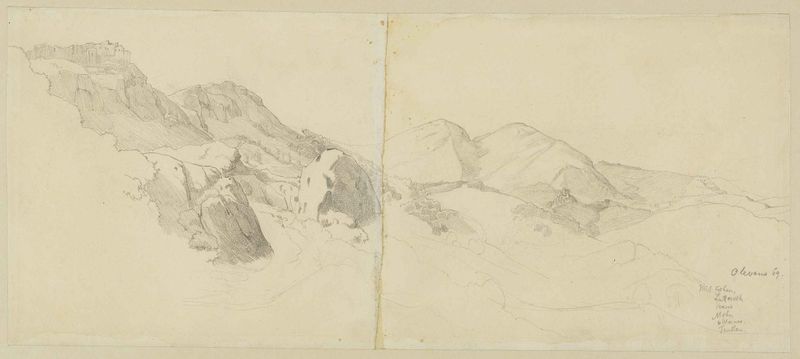
Titel: Berglandschaft bei Olevano
Künstler: Edmund Friedrich Kanoldt
Standort: Karlsruhe
Institution: Staatliche Kunsthalle Karlsruhe
Schlagwörter: berg, felsen, himmel, schatten, weiß, bäume, landschaft, stadt, grau, licht, schwarz, skizze, zeichnung, haus, schnee, weg, wand, lang, stein, steine, signatur, bach, horizont, häuser, hügel, kalt, natur, weite, busch, boden, blatt, renaissance, relief, schrift, papier, zwei, studie, abhang, feldweg, berge, fels, felswand, gebirge, gipfel, hang, klippen, dorf, schlucht, romantik, querformat, gefaltet, maler, japanisch, nazarener, buch, höhe, alpen, festung, druck, täler, stich, seite, schwarzweiß, text, buchstaben, schraffiert, bleistift, entwurf, karte, rau, schattenwurf, mystisch, mittelalter, gebirgsbach, felsbrocken, skizzenbuch, knick, schatz, schroff, vorzeichnung, dörfer, falz, hgel, eichnung, fesls, bächlein, gippel, schatzkarte, doppelseitig, plain air, 1810, 69, tler, anderweg, idk